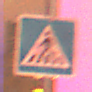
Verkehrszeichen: FussgaengerueberwegRechts
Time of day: Night
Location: Outdoor (Urban)
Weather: Overcast
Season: Winter
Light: Artificial